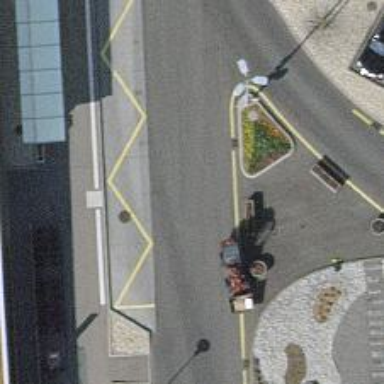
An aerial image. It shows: Bus stop with stop position for public transport.